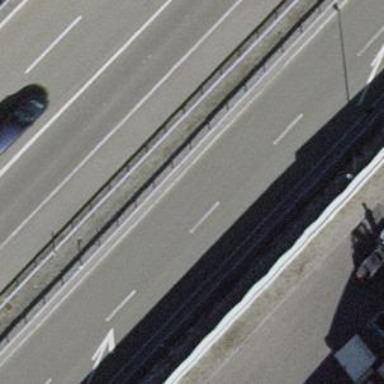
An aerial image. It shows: Asphalt motorway link.